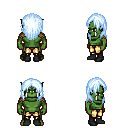
a pixel art fantasy rpg character, male body template, orc, green skin, leather shoulder armor, gold greaves, white cyan long hairstyle, black shoes, four views (front, back, left, right), 2x2 character sprite sheet, small pixel art, hard edges, no anti-aliasing